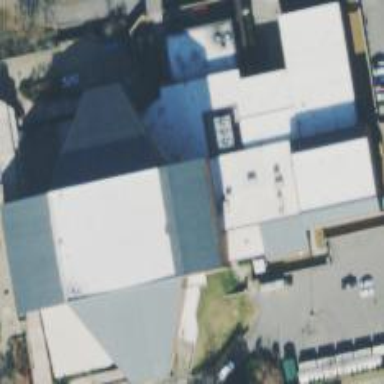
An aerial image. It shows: Theatre building.